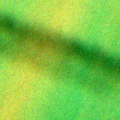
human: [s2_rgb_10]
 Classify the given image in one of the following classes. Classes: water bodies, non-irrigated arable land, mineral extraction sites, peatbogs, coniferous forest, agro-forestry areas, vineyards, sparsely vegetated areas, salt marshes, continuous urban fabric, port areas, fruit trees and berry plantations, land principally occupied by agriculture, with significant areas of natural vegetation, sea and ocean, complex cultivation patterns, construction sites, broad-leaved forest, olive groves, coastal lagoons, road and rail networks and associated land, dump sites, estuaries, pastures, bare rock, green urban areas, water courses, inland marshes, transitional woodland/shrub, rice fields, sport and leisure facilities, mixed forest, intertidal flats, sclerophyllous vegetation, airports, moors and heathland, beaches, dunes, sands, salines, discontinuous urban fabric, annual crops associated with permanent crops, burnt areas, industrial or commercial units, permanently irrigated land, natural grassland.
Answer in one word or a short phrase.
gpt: sea and ocean